Field crop: maize
Growth stage: 2
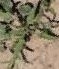
Species: atriplex